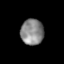
Tissue: lung
Cell type: T cells
Senescence score: 0.2414
Nuclear area (px): 579
Mean DAPI intensity: 136.456